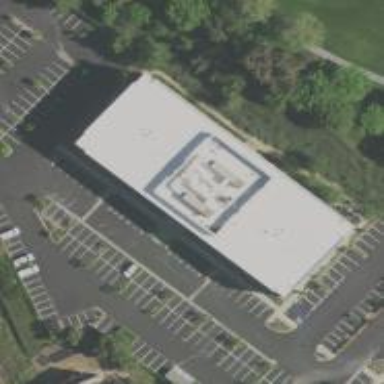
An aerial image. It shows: Commercial building.